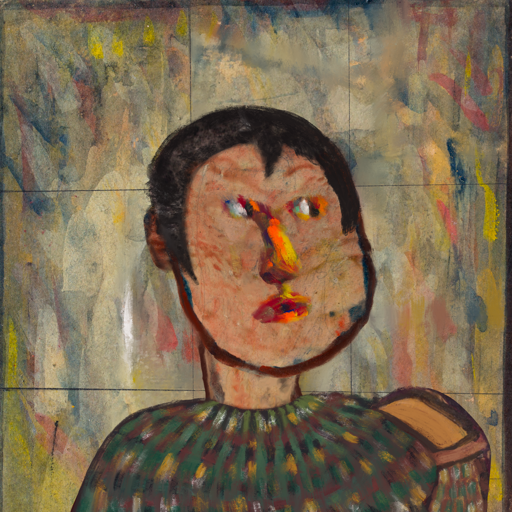
Background: GypsyMother, Head And Neck Side: Orphan, Face Side: An_Impression, Bust: After_Raid, Hair Side: Roy_Bahadur, Head Accessory: Blank, Second Necklace: Blank, Necklace: Blank, Baby: Blank